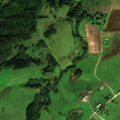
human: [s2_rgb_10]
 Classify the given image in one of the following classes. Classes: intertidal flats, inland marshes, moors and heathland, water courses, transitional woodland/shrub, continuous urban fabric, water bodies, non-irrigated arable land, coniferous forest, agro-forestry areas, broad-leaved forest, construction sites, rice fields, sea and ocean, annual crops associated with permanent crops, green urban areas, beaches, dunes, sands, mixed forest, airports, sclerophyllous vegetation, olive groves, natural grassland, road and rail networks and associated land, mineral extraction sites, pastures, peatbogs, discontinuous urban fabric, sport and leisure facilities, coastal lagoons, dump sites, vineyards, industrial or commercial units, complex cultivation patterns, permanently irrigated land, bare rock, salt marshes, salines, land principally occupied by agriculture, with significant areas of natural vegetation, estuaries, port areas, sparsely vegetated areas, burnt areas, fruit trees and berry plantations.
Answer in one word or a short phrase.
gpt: non-irrigated arable land, complex cultivation patterns, land principally occupied by agriculture, with significant areas of natural vegetation, mixed forest